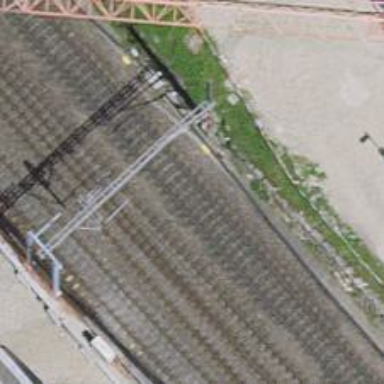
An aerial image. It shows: Single electrified railway track with contact line.